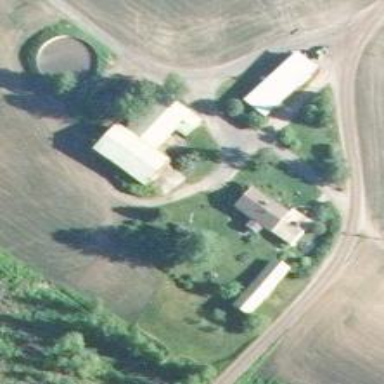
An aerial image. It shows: Farmyard area.